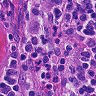
Metastatic tissue present: no